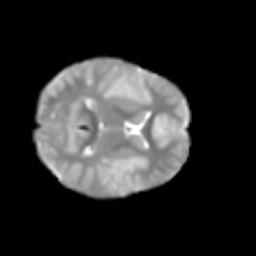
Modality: T2w
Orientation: axial
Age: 7
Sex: male
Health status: healthy